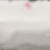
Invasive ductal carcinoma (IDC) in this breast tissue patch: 0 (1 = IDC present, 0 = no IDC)